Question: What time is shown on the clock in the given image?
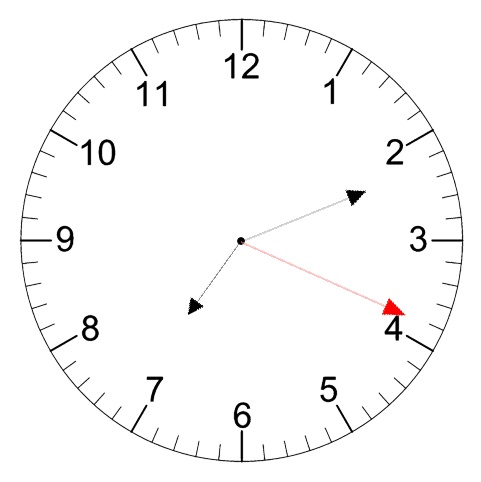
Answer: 07:11:19